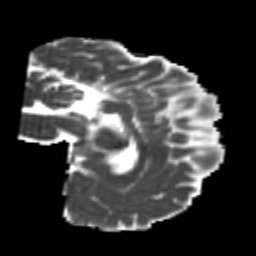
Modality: MD
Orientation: sagittal
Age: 24
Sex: female
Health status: healthy
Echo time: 0.074 s